Question: I have a footer div with 2 texts parts.
I want the first one to be on the left side, and the second to be in the middle - and it's position wont be disturbed by the screens page.
(image: move the red part to the pink one.)

I made a jsfiddle example so it will maybe help you in the end of this post -
HTML:
'''
<div class="footer">
<span style="float:left;">Copyright ©️ 2014 blaclaclaclacl All rights reserved.</span>
<span style="margin: 0 auto;">
<a href="javascript:void(0)" onclick="$('#extpopup').show('slow');return false;" class="copy">Terms &amp; Conditions</a>
</span>
<div style="clear:both"></div>
</div>
'''
CSS:
'''
.footer{
border:1px solid black;
}
'''
<URL>
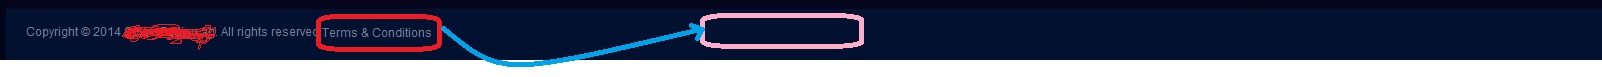
Answer: You want to provide width
'''
<span style="float:left;width: 50%;">
Copyright ©️ 2014 blaclaclaclacl All rights reserved
</span>
<span style="margin: 1px auto 0px;width: 50%;text-align:center;">
'''